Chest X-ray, AP view. Patient: 20 years old, sex M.
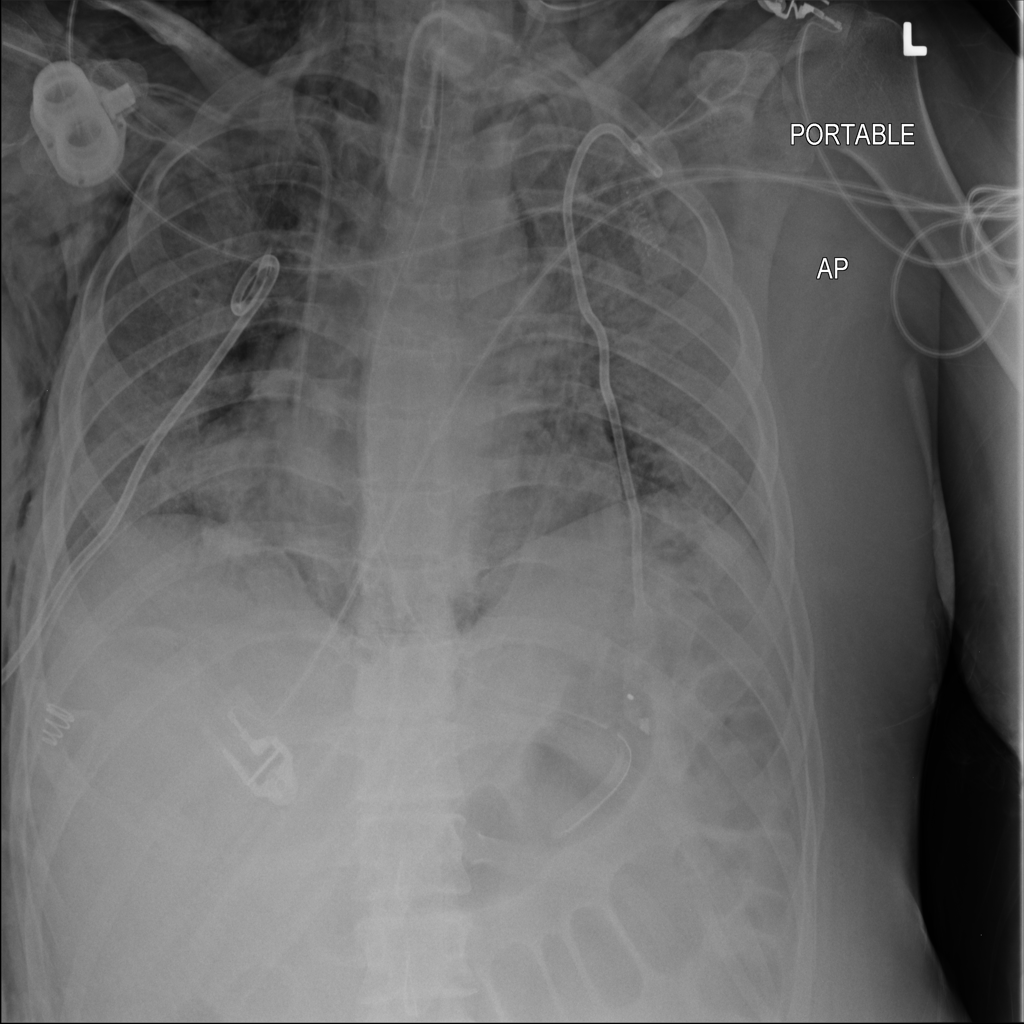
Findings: Emphysema